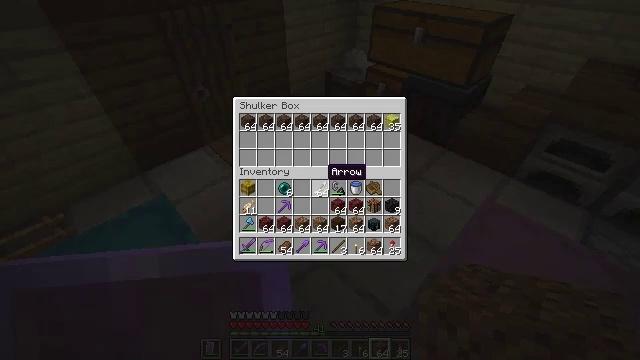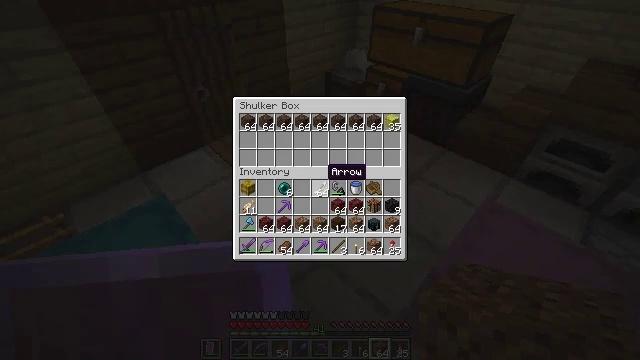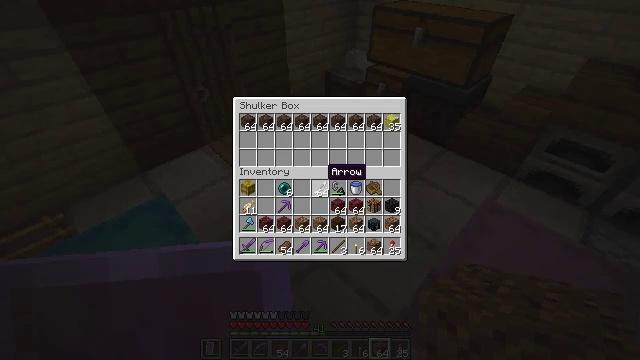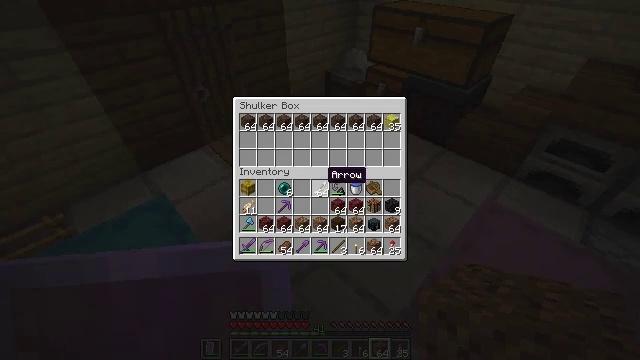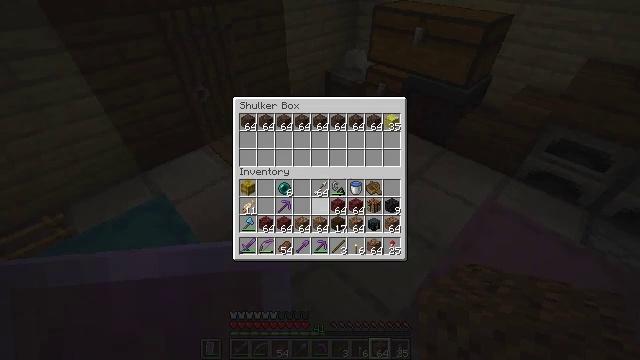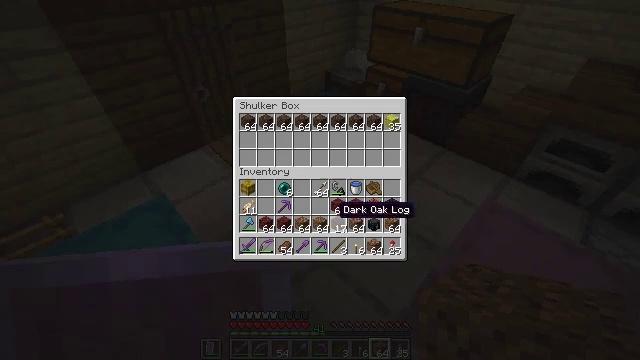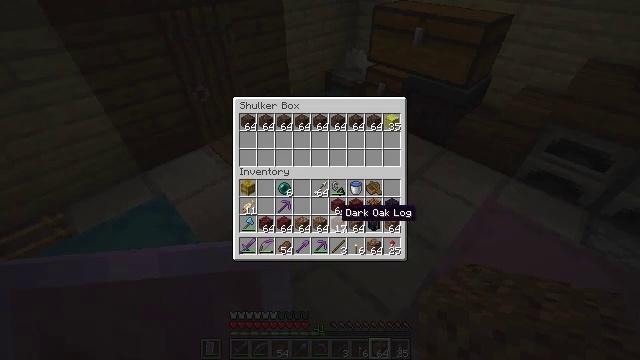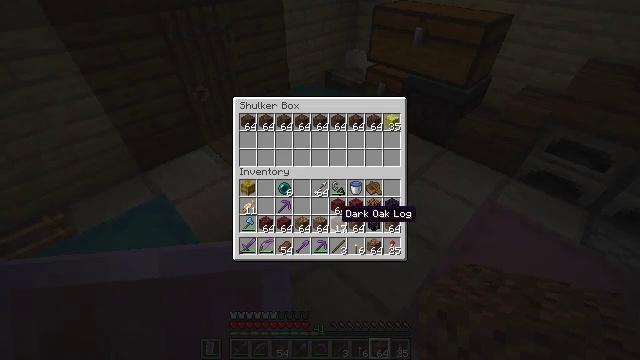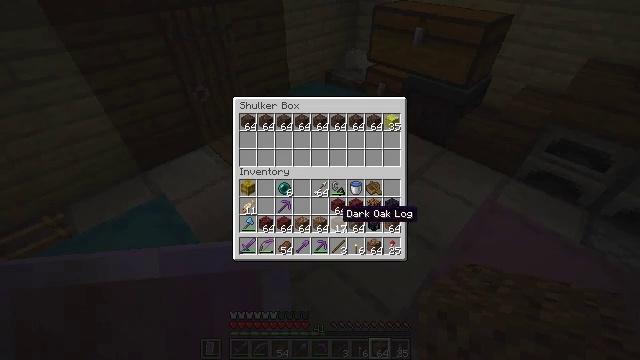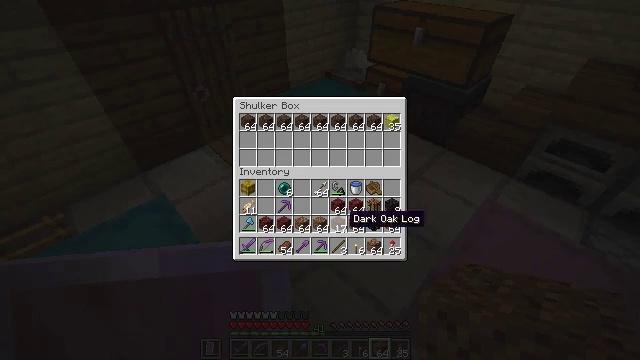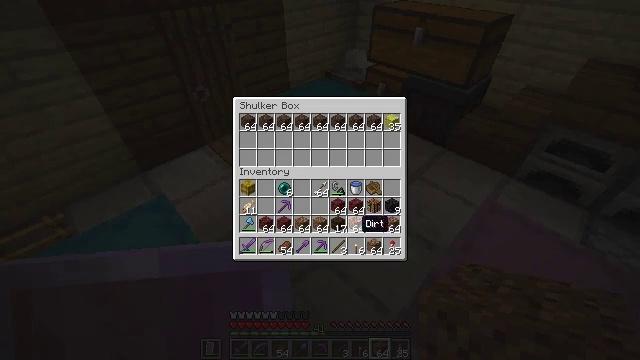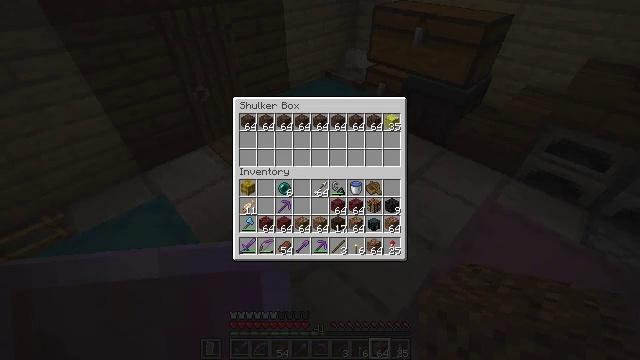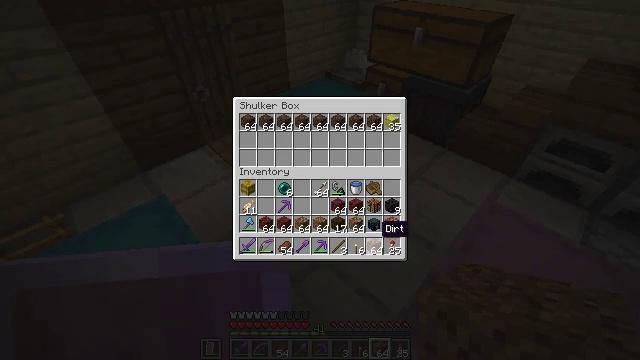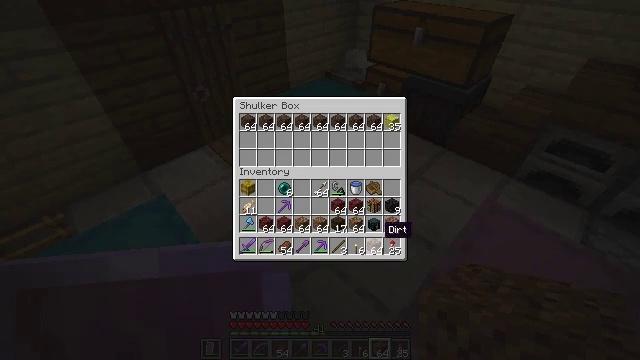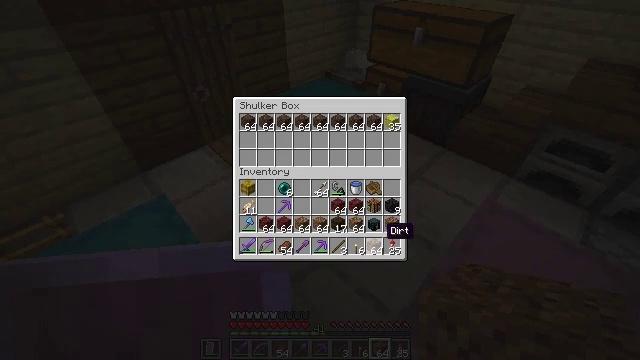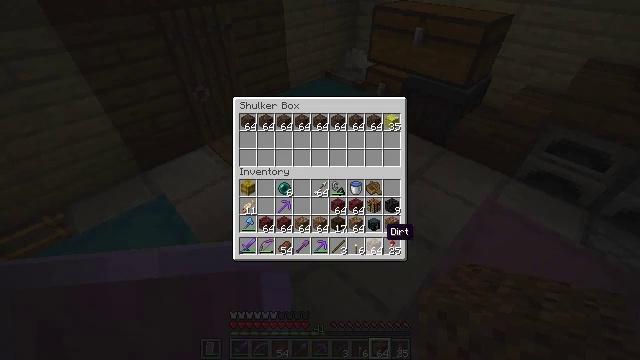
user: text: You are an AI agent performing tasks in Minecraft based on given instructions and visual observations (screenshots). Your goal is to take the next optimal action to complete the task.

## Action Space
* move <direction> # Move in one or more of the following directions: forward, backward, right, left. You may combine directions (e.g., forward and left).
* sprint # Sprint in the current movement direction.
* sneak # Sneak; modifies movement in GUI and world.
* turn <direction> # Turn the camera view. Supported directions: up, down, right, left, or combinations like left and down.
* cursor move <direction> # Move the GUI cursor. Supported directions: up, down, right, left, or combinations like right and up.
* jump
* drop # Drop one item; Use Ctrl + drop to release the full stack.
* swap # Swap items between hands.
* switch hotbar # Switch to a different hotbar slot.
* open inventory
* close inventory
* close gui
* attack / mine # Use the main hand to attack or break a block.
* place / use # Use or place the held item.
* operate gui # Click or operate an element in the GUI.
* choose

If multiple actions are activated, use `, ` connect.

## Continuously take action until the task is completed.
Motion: motion action
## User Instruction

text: mine block cyan shulker box
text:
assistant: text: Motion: no_op
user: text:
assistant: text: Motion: no_op
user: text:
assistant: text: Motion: no_op
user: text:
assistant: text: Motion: turn down
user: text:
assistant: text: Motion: turn down
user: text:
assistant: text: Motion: no_op
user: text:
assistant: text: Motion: no_op
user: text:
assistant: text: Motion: no_op
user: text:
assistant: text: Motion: turn right
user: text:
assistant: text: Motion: turn right
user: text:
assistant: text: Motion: turn right
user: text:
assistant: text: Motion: no_op
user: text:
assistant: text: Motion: no_op
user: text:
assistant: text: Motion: no_op
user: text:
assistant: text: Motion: no_op
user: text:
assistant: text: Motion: no_op
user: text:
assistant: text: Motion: sneak
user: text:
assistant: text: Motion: sneak
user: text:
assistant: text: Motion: sneak
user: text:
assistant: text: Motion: sneak
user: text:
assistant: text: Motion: sneak
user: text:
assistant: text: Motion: sneak, attack / mine
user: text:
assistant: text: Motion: sneak, attack / mine
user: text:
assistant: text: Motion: sneak, attack / mine
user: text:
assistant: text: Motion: sneak
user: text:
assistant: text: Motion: sneak, turn right
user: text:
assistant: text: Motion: sneak, turn right
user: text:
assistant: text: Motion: sneak
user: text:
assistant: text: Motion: sneak
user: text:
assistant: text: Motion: sneak